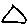
Label: triangle